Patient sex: M
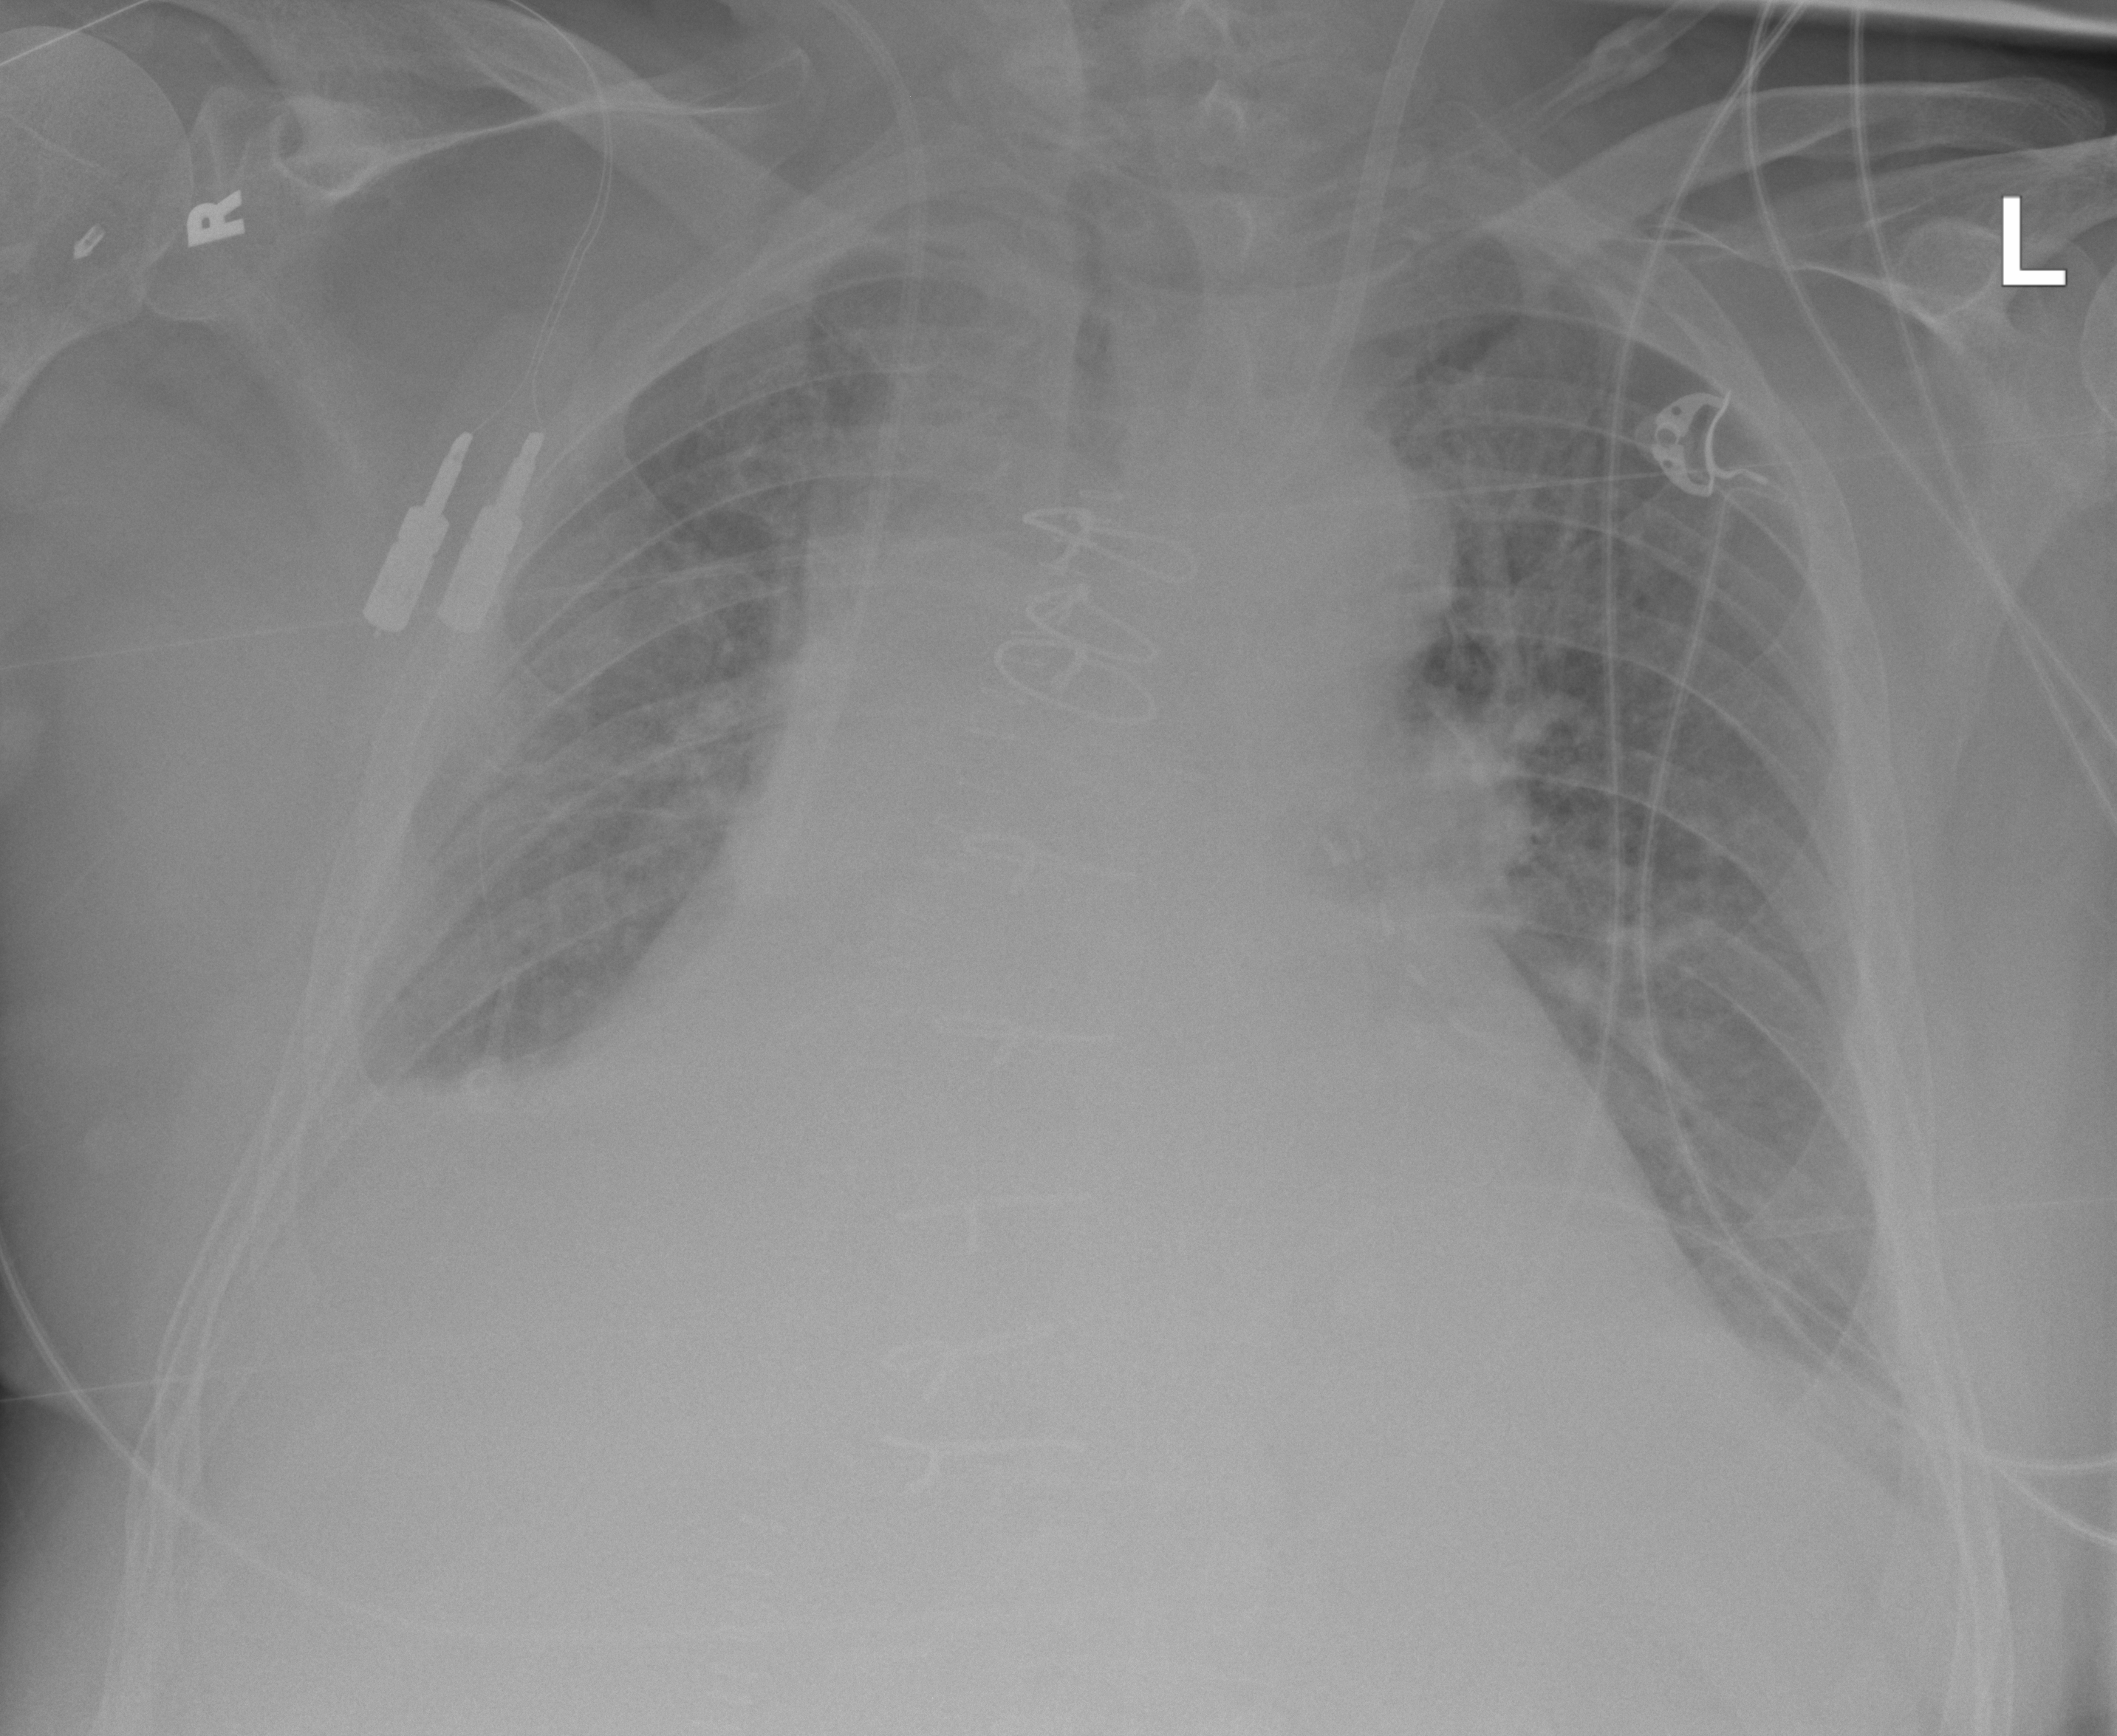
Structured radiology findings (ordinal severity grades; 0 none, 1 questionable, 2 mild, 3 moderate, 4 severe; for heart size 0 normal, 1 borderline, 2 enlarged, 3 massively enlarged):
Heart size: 2
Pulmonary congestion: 2
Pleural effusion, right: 3
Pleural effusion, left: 1
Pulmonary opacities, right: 1
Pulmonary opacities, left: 1
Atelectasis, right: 2
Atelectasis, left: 0